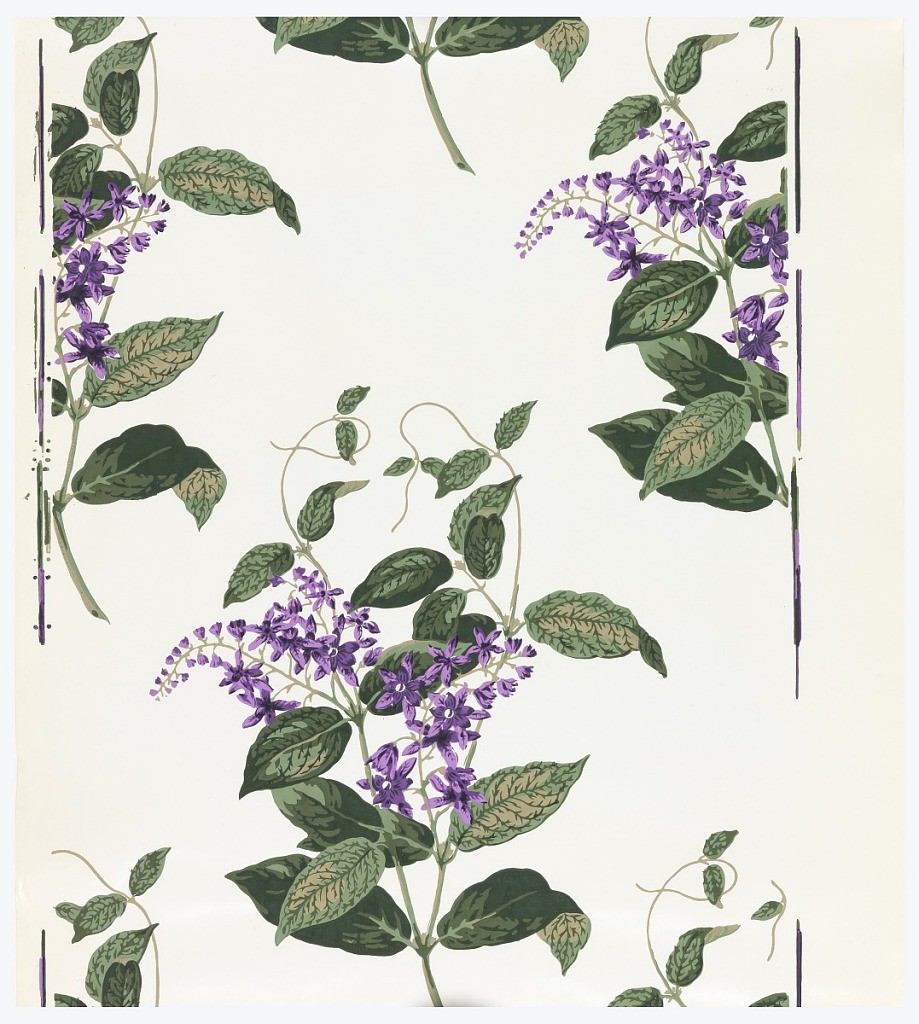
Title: Sidewall
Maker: Cole and Son, Ltd.
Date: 1835–45
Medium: Block-printed
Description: Single motif. Large scale drop-repeating spray of purple flower with green stems and leaves. Glazed white ground. About seven colors.